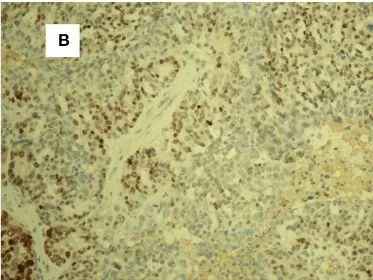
Strong WT-1-positive staining of tumor cells. ER-positive staining of the endometrial glands and stromal cells (B). ER, estrogen receptor.
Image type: pathology (immunostaining)